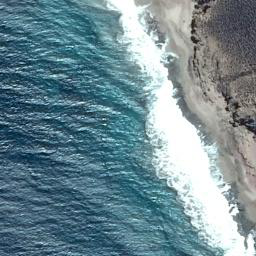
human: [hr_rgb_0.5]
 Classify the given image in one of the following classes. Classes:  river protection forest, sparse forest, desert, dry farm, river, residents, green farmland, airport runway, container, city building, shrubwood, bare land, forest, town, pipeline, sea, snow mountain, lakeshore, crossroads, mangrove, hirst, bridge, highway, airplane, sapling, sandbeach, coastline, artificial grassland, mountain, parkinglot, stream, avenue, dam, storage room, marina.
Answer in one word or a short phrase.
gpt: coastline